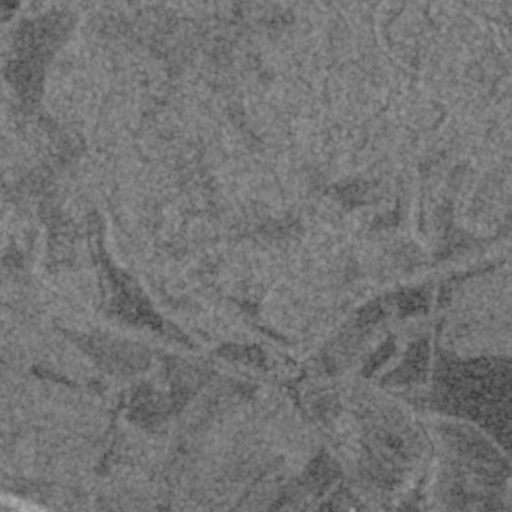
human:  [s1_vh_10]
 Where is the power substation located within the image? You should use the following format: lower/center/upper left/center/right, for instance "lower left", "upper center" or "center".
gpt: The power substation is located in the lower center of the image.
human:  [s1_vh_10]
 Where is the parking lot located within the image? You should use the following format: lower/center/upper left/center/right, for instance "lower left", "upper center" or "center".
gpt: There is no parking lot in the image.

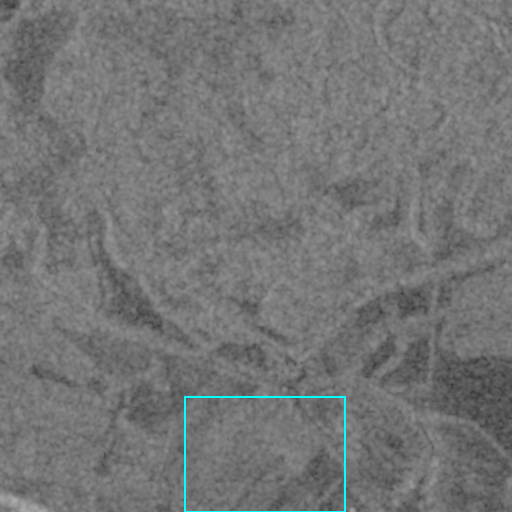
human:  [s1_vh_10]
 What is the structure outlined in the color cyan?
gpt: The structure outlined in cyan is a crop field.
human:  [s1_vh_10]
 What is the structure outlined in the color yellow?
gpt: There is no yellow outline.